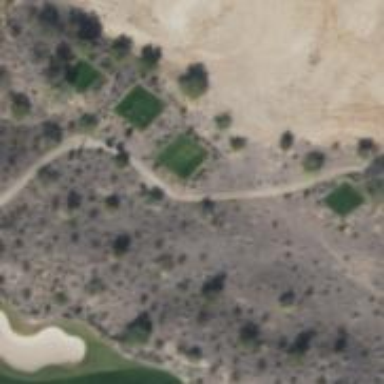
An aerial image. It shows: Pathway for golfing.